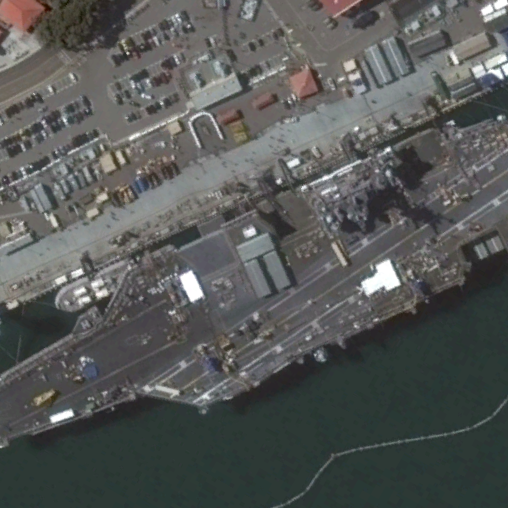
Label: aircraft_carrier